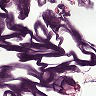
Metastatic tissue present: no